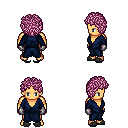
a pixel art fantasy rpg character, male body template, human, tanned skin, blue robe, red pants, pink curly afro hairstyle, metal gloves, gray slippers, four views (front, back, left, right), 2x2 character sprite sheet, small pixel art, hard edges, no anti-aliasing